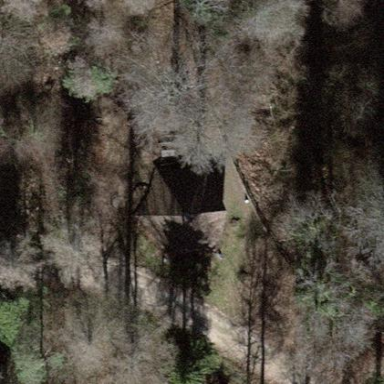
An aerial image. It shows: Shelter within building.